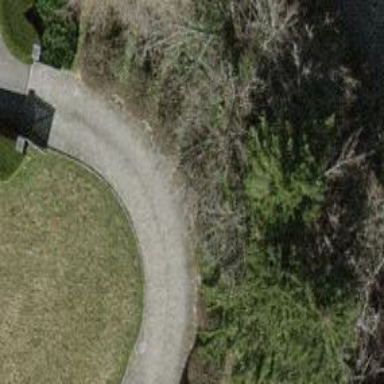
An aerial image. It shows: Driveway leading to service road.